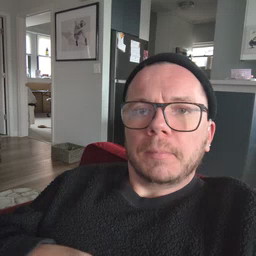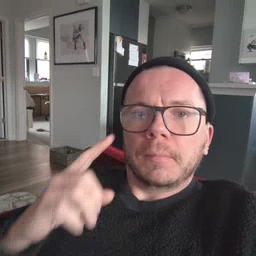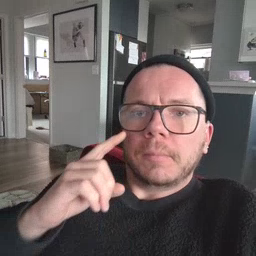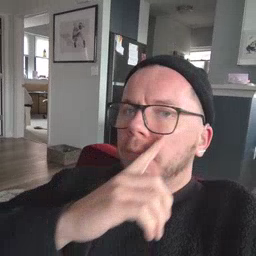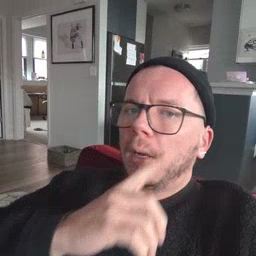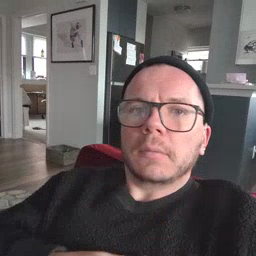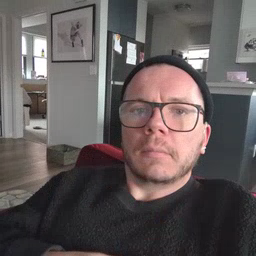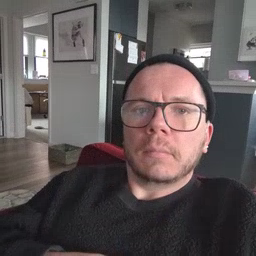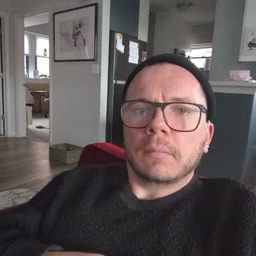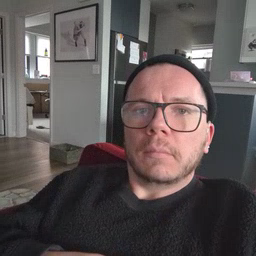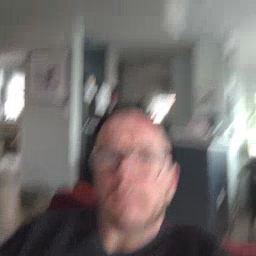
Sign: eye